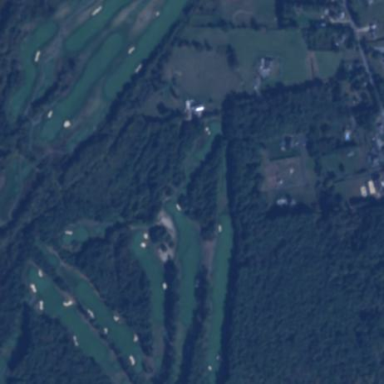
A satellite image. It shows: Golf course surrounded by greenery.